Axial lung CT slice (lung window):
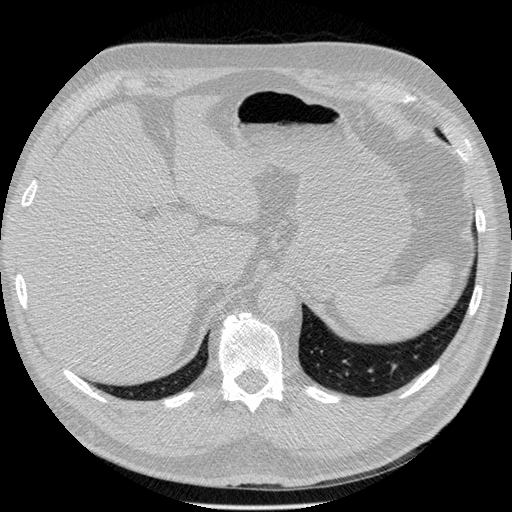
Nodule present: no